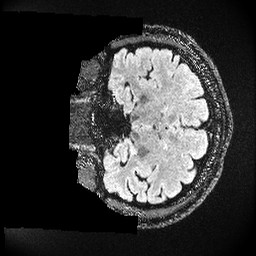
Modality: FLAIR
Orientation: coronal
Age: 37
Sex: male
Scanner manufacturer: ge
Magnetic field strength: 3 T
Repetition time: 4.802 s
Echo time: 0.1169 s